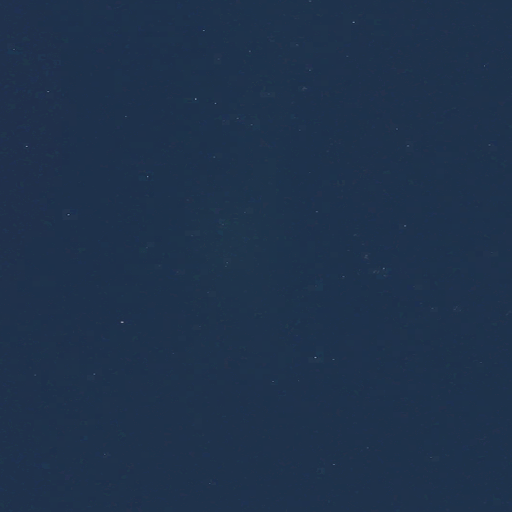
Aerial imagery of bar in Maine named Tibbits Ledge containing only open water